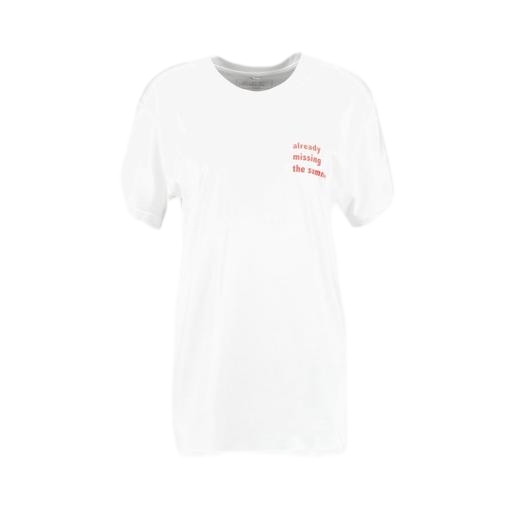
ss t-shirt, graphic t, one t-shirt, white background